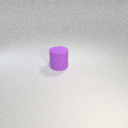
large purple rubber cylinder